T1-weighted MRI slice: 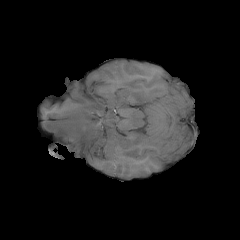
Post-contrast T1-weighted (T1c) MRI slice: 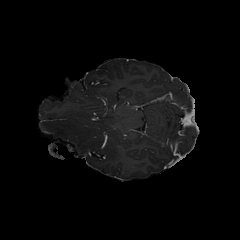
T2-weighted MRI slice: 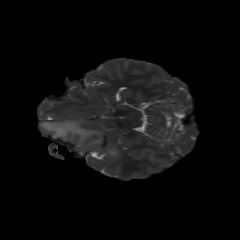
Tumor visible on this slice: yes